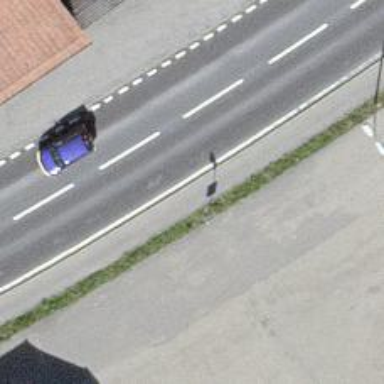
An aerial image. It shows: Bus stop with platform for public transport.